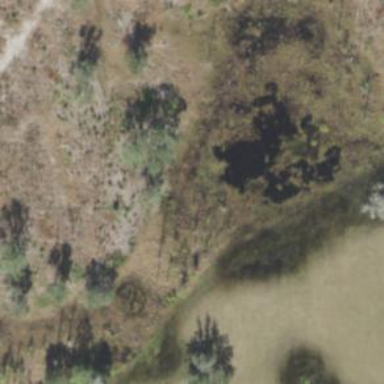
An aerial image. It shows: Wetland area characterized by wet meadow.